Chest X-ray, AP view. Patient: 28 years old, sex F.
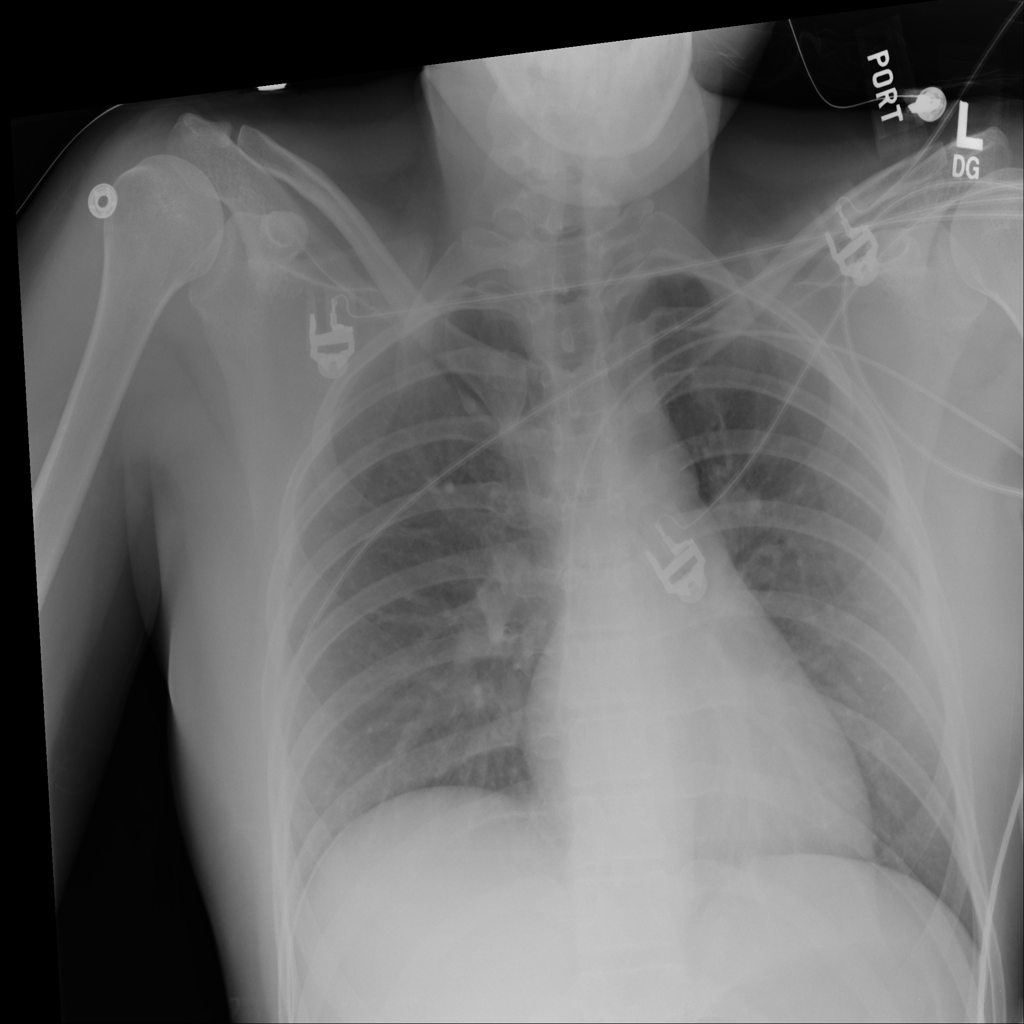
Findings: No Finding